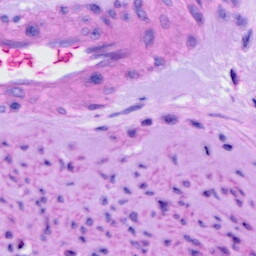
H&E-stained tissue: Cervix